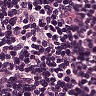
Metastatic tissue present: no